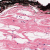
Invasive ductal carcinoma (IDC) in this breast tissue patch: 0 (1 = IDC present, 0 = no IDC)